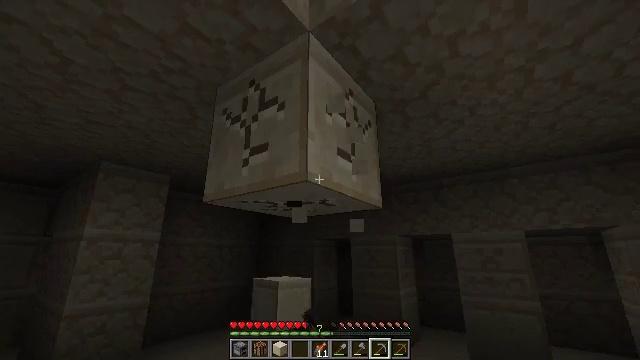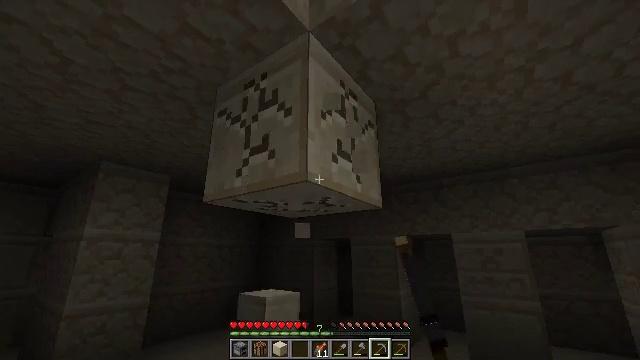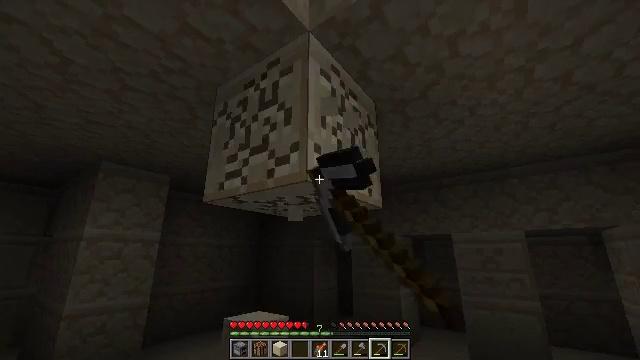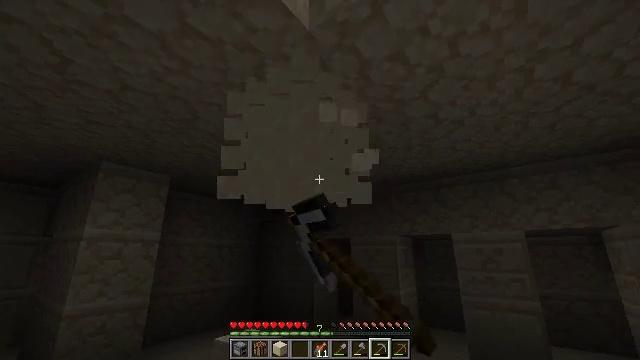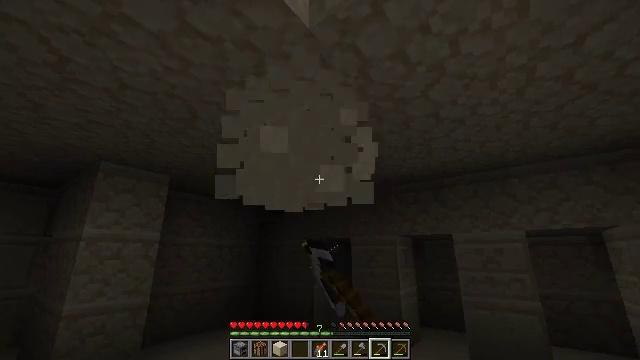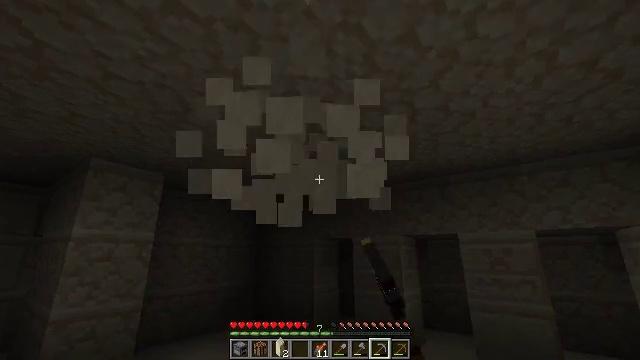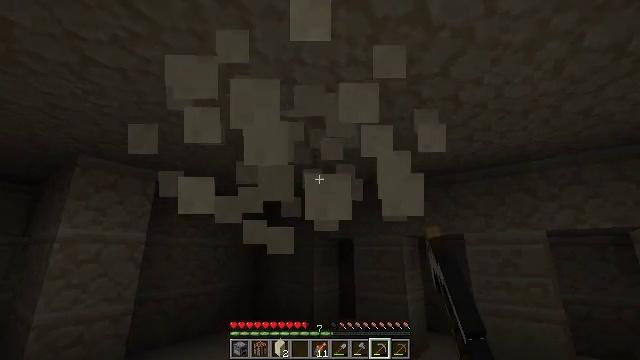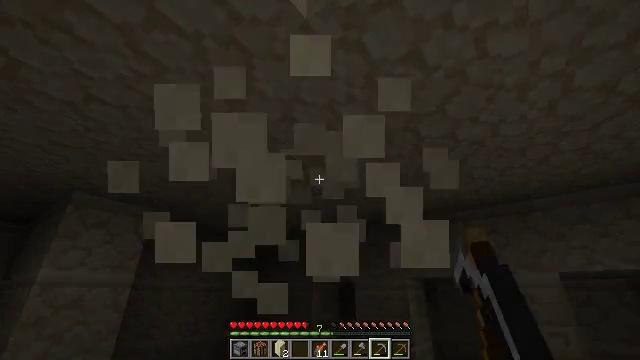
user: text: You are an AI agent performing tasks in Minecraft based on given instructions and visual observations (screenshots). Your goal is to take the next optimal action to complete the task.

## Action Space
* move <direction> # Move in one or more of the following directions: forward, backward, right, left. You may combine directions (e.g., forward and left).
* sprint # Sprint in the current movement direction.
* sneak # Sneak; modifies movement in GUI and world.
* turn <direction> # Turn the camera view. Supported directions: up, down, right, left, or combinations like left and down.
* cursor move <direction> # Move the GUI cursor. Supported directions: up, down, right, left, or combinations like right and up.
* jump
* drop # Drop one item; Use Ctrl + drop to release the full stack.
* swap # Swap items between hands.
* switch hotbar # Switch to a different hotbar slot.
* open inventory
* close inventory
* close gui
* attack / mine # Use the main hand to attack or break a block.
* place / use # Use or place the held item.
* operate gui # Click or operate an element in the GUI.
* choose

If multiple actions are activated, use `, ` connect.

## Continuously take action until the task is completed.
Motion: motion action
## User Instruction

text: Dig up some cut sandstone blocks.
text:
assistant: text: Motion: attack / mine
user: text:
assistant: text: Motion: attack / mine
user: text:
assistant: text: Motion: attack / mine
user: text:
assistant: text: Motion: move forward, attack / mine
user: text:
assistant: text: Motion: move forward, attack / mine
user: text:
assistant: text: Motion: move forward, attack / mine
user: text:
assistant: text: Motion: move forward, turn up, attack / mine
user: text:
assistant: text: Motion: attack / mine